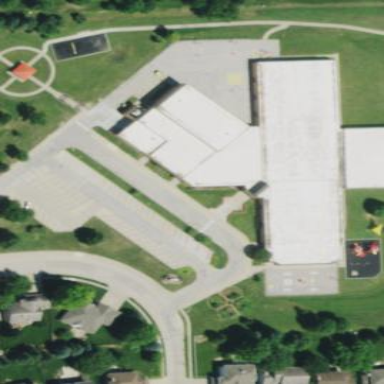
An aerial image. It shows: School.